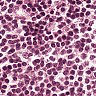
Metastatic tissue present: no